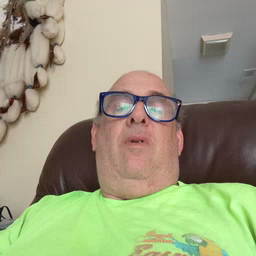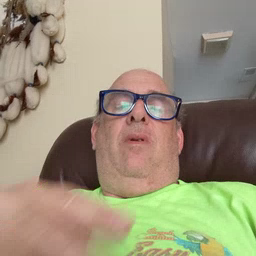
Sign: napkin